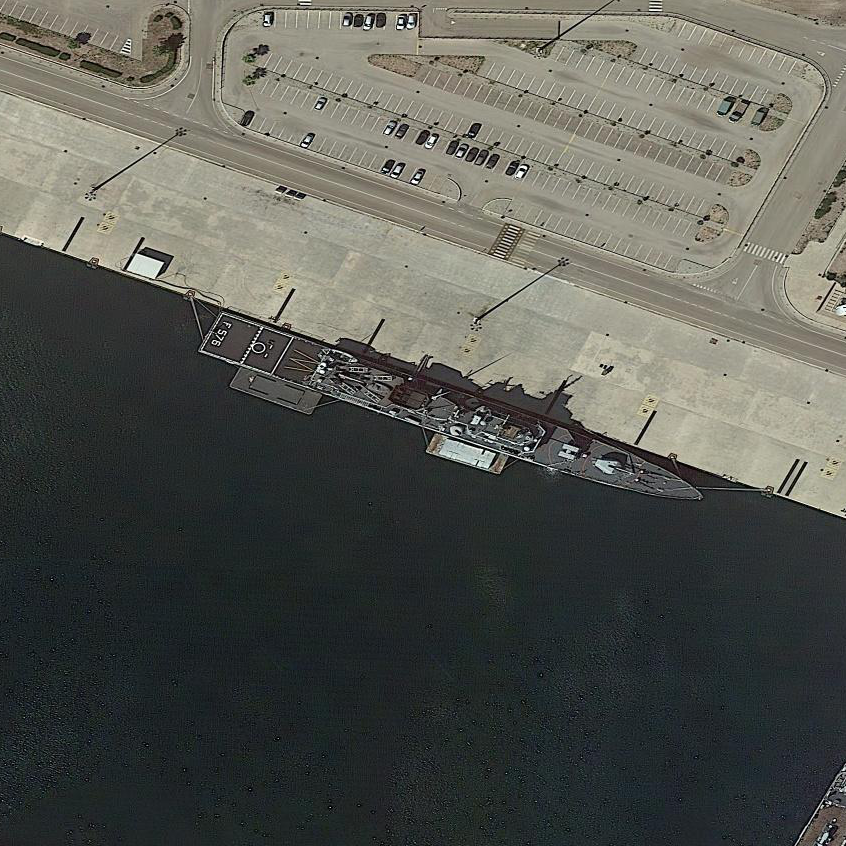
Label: cruiser